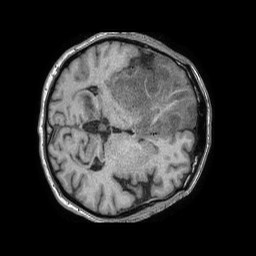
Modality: T1w
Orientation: axial
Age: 76
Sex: male
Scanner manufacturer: philips
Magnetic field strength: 1.5 T
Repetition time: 0.007731 s
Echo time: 0.003543 s